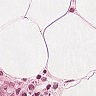
Metastatic tissue present: no